【题型】解答题　【知识点】解析几何　【难度】medium
已知点\(P\)和非零实数\(\lambda\)，若两条不同的直线\(l_1\)，\(l_2\)均过点\(P\)，且斜率之积为\(\lambda\)，则称直线\(l_1\)，\(l_2\)是一组“\(P_\lambda\)共轭线对”，如直线\(l_1:y=2x\)和\(l_2:y=-\frac{1}{2}x\)是一组“\(O_{-1}\)共轭线对”，其中\(O\)是坐标原点。

\vspace{0.5em}

\noindent (1) 已知\(l_1\)、\(l_2\)是一组“\(O_{-3}\)共轭线对”，求\(l_1\)，\(l_2\)的夹角的最小值；

\noindent (2) 已知点\(A(0,1)\)、点\(B(-1,0)\)和点\(C(1,0)\)分别是三条直线\(PQ\)，\(QR\)，\(RP\)上的点（\(A\)，\(B\)，\(C\)与\(P\)，\(Q\)，\(R\)均不重合），且直线\(PR\)，\(PQ\)是“\(P_1\)共轭线对”，直线\(QP\)，\(QR\)是“\(Q_4\)共轭线对”，直线\(RP\)，\(RQ\)是“\(R_9\)共轭线对”，求点\(P\)的坐标；

\noindent (3) 已知点\(Q(-1,-\sqrt{2})\)，直线\(l_1\)，\(l_2\)是“\(Q_{-2}\)共轭线对”，当\(l_1\)的斜率变化时，求原点\(O\)到直线\(l_1\)、\(l_2\)的距离之积的取值范围。

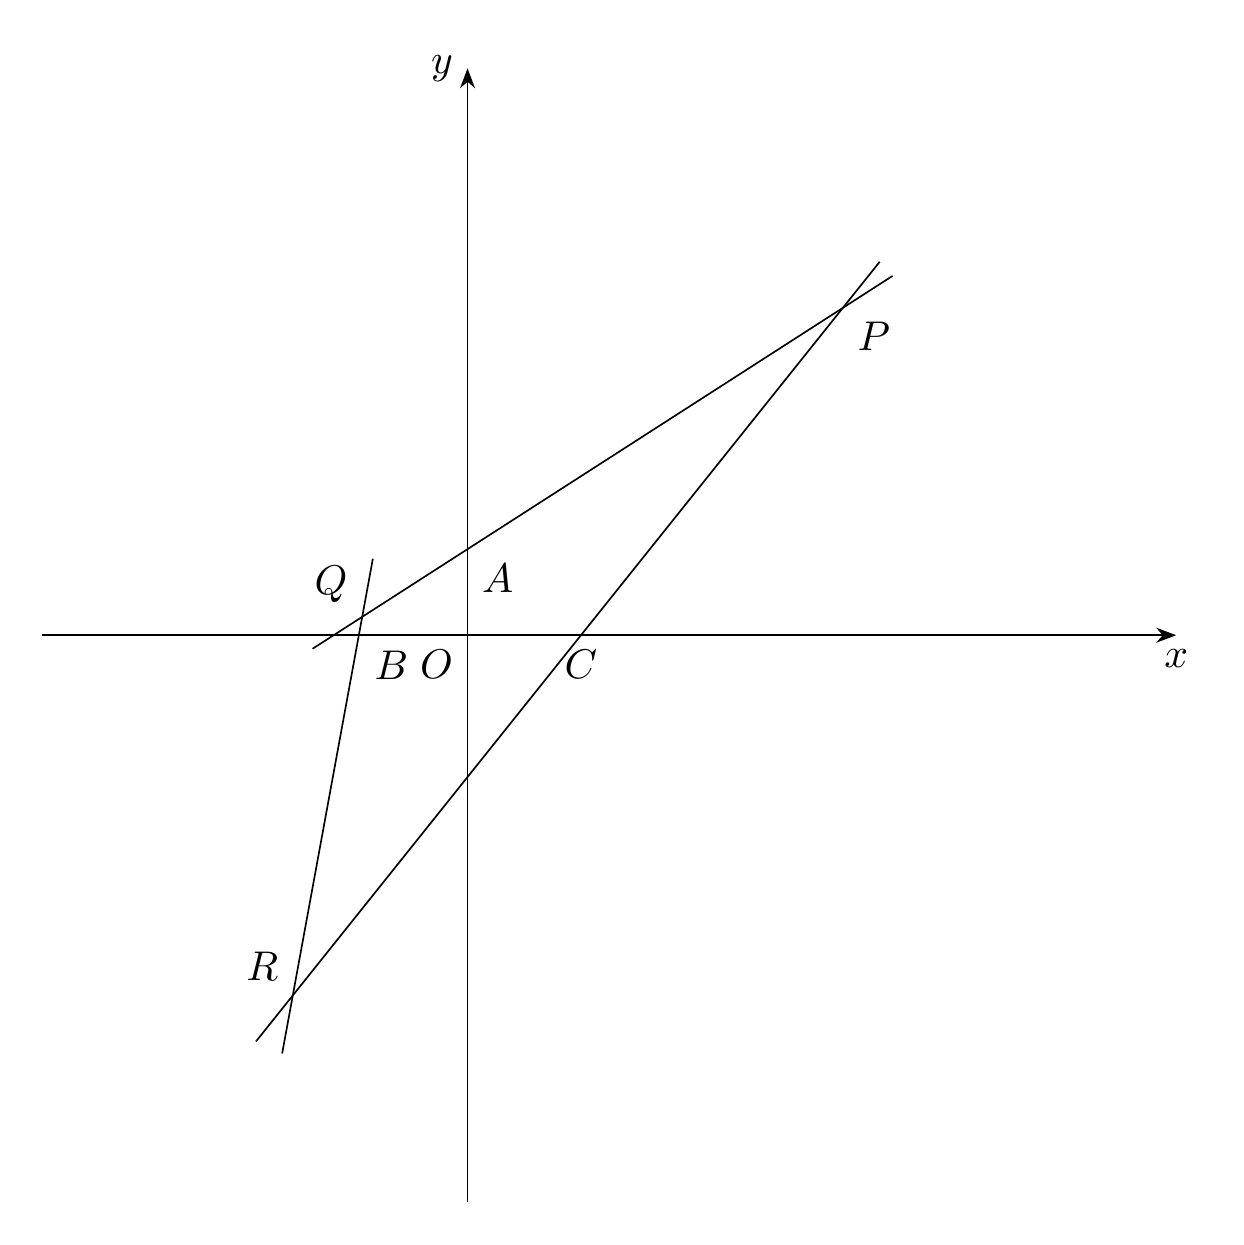
【解答】
\noindent 【分析】
(1) 设\(l_1\)的斜率为\(k\)，则\(l_2\)的斜率为\(-\frac{3}{k}\)，两直线的夹角为\(\alpha\)，利用夹角公式及基本不等式求最值，即可得到\(l_1\)，\(l_2\)的夹角的最小值；

\vspace{0.5em}

(2) 设直线\(PR\)，\(PQ\)，\(QR\)的斜率分别为\(k_1\)，\(k_2\)，\(k_3\)，可得
\[
\begin{cases}
k_1k_2 = 1 \\
k_2k_3 = 4 \\
k_3k_1 = 9
\end{cases}
\]
求解可得\(k_1\)，\(k_2\)，\(k_3\)的值，进一步得到直线\(PR\)与直线\(PQ\)的方程，联立得\(P\)的坐标；

\vspace{0.5em}

(3) 设\(l_1:y+\sqrt{2}=k(x+1)\)，\(l_2:y+\sqrt{2}=\frac{-2}{k}(x+1)\)，其中\(k \neq 0\)，利用两点间的距离公式可得原点\(O\)到直线\(l_1\)，\(l_2\)的距离，变形后利用基本不等式求解。

\vspace{1em}

\noindent 【解答】解：
(1) 设\(l_1\)的斜率为\(k\)，则\(l_2\)的斜率为\(-\frac{3}{k}\)，两直线的夹角为\(\alpha\)，
\[
\tan\alpha = \left| \frac{k + \frac{3}{k}}{1 + (-3)} \right| = \frac{1}{2}\left(|k| + \frac{3}{|k|}\right) \geqslant \sqrt{3},
\]
等号成立的条件是\(k = \pm\sqrt{3}\)，
\(\therefore l_1\)，\(l_2\)的夹角的最小值为\(\frac{\pi}{3}\)；

\vspace{0.5em}

(2) 设直线\(PR\)，\(PQ\)，\(QR\)的斜率分别为\(k_1\)，\(k_2\)，\(k_3\)，
则
\[
\begin{cases}
k_1k_2 = 1 \\
k_2k_3 = 4 \\
k_3k_1 = 9
\end{cases}
\]
得\(k_1 = \frac{3}{2},k_2 = \frac{2}{3},k_3 = 6\)或\(k_1 = -\frac{3}{2},k_2 = -\frac{2}{3},k_3 = -6\)。

当\(k_1 = \frac{3}{2},k_2 = \frac{2}{3},k_3 = 6\)时，直线\(PR\)的方程为\(y = \frac{3}{2}(x-1)\)，直线\(PQ\)的方程为\(y = \frac{2}{3}x + 1\)，联立得\(P(3,3)\)；

当\(k_1 = -\frac{3}{2},k_2 = -\frac{2}{3},k_3 = -6\)时，直线\(PR\)的方程为\(y = -\frac{3}{2}(x-1)\)，直线\(PQ\)的方程为\(y = -\frac{2}{3}x + 1\)，联立得\(P\left(\frac{3}{5},\frac{3}{5}\right)\)。

故所求为\(P(3,3)\)或\(P\left(\frac{3}{5},\frac{3}{5}\right)\)；

\vspace{0.5em}

(3) 设\(l_1:y+\sqrt{2}=k(x+1)\)，\(l_2:y+\sqrt{2}=\frac{-2}{k}(x+1)\)，其中\(k \neq 0\)，
故
\[
d_1d_2 = \frac{|k - \sqrt{2}|}{\sqrt{1 + k^2}} \cdot \frac{\left| -\frac{2}{k} - \sqrt{2} \right|}{\sqrt{1 + \frac{4}{k^2}}} = \frac{\sqrt{2} \cdot |k^2 - 2|}{\sqrt{(k^2 + 1)(k^2 + 4)}}
\]
\[
= \sqrt{2} \cdot \sqrt{\frac{k^4 - 4k^2 + 4}{k^4 + 5k^2 + 4}} = \sqrt{2} \cdot \sqrt{1 - \frac{9k^2}{k^4 + 5k^2 + 4}} = \sqrt{2} \cdot \sqrt{1 - \frac{9}{k^2 + \frac{4}{k^2} + 5}}.
\]
由于\(k^2 + \frac{4}{k^2} + 5 \geqslant 9\)（等号成立的条件是\(k^2 = 2\)），
故\(1 - \frac{9}{k^2 + \frac{4}{k^2} + 5} \in [0,1)\)，\(d_1d_2 \in [0,\sqrt{2})\)。

\vspace{1em}

\noindent 【点评】本题考查两直线夹角与到角公式的应用，考查点到直线距离公式的运用，训练了利用基本不等式求最值，是中档题。